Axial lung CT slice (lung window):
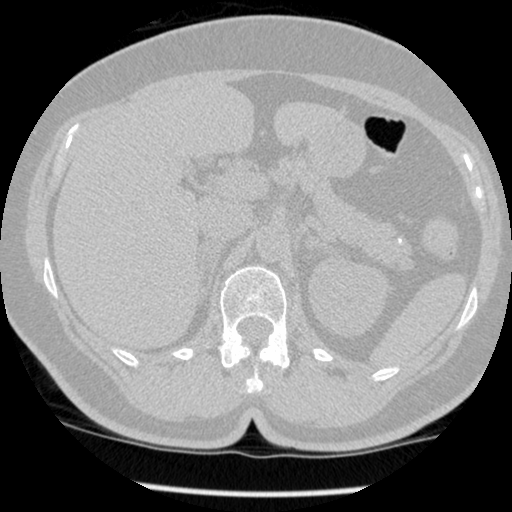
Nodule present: no